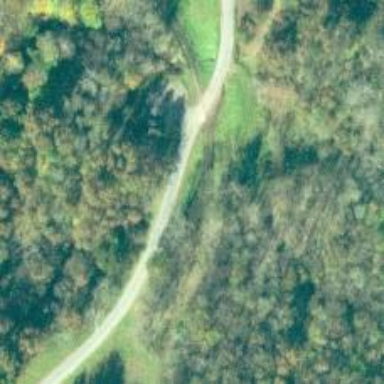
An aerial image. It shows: Disused railway with one track.